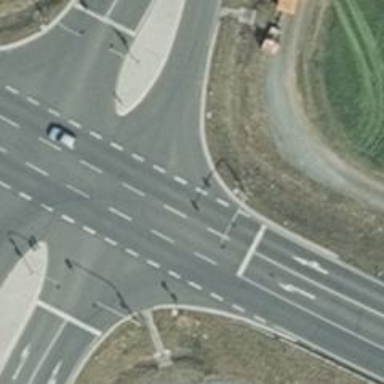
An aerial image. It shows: Road with traffic signals.